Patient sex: M
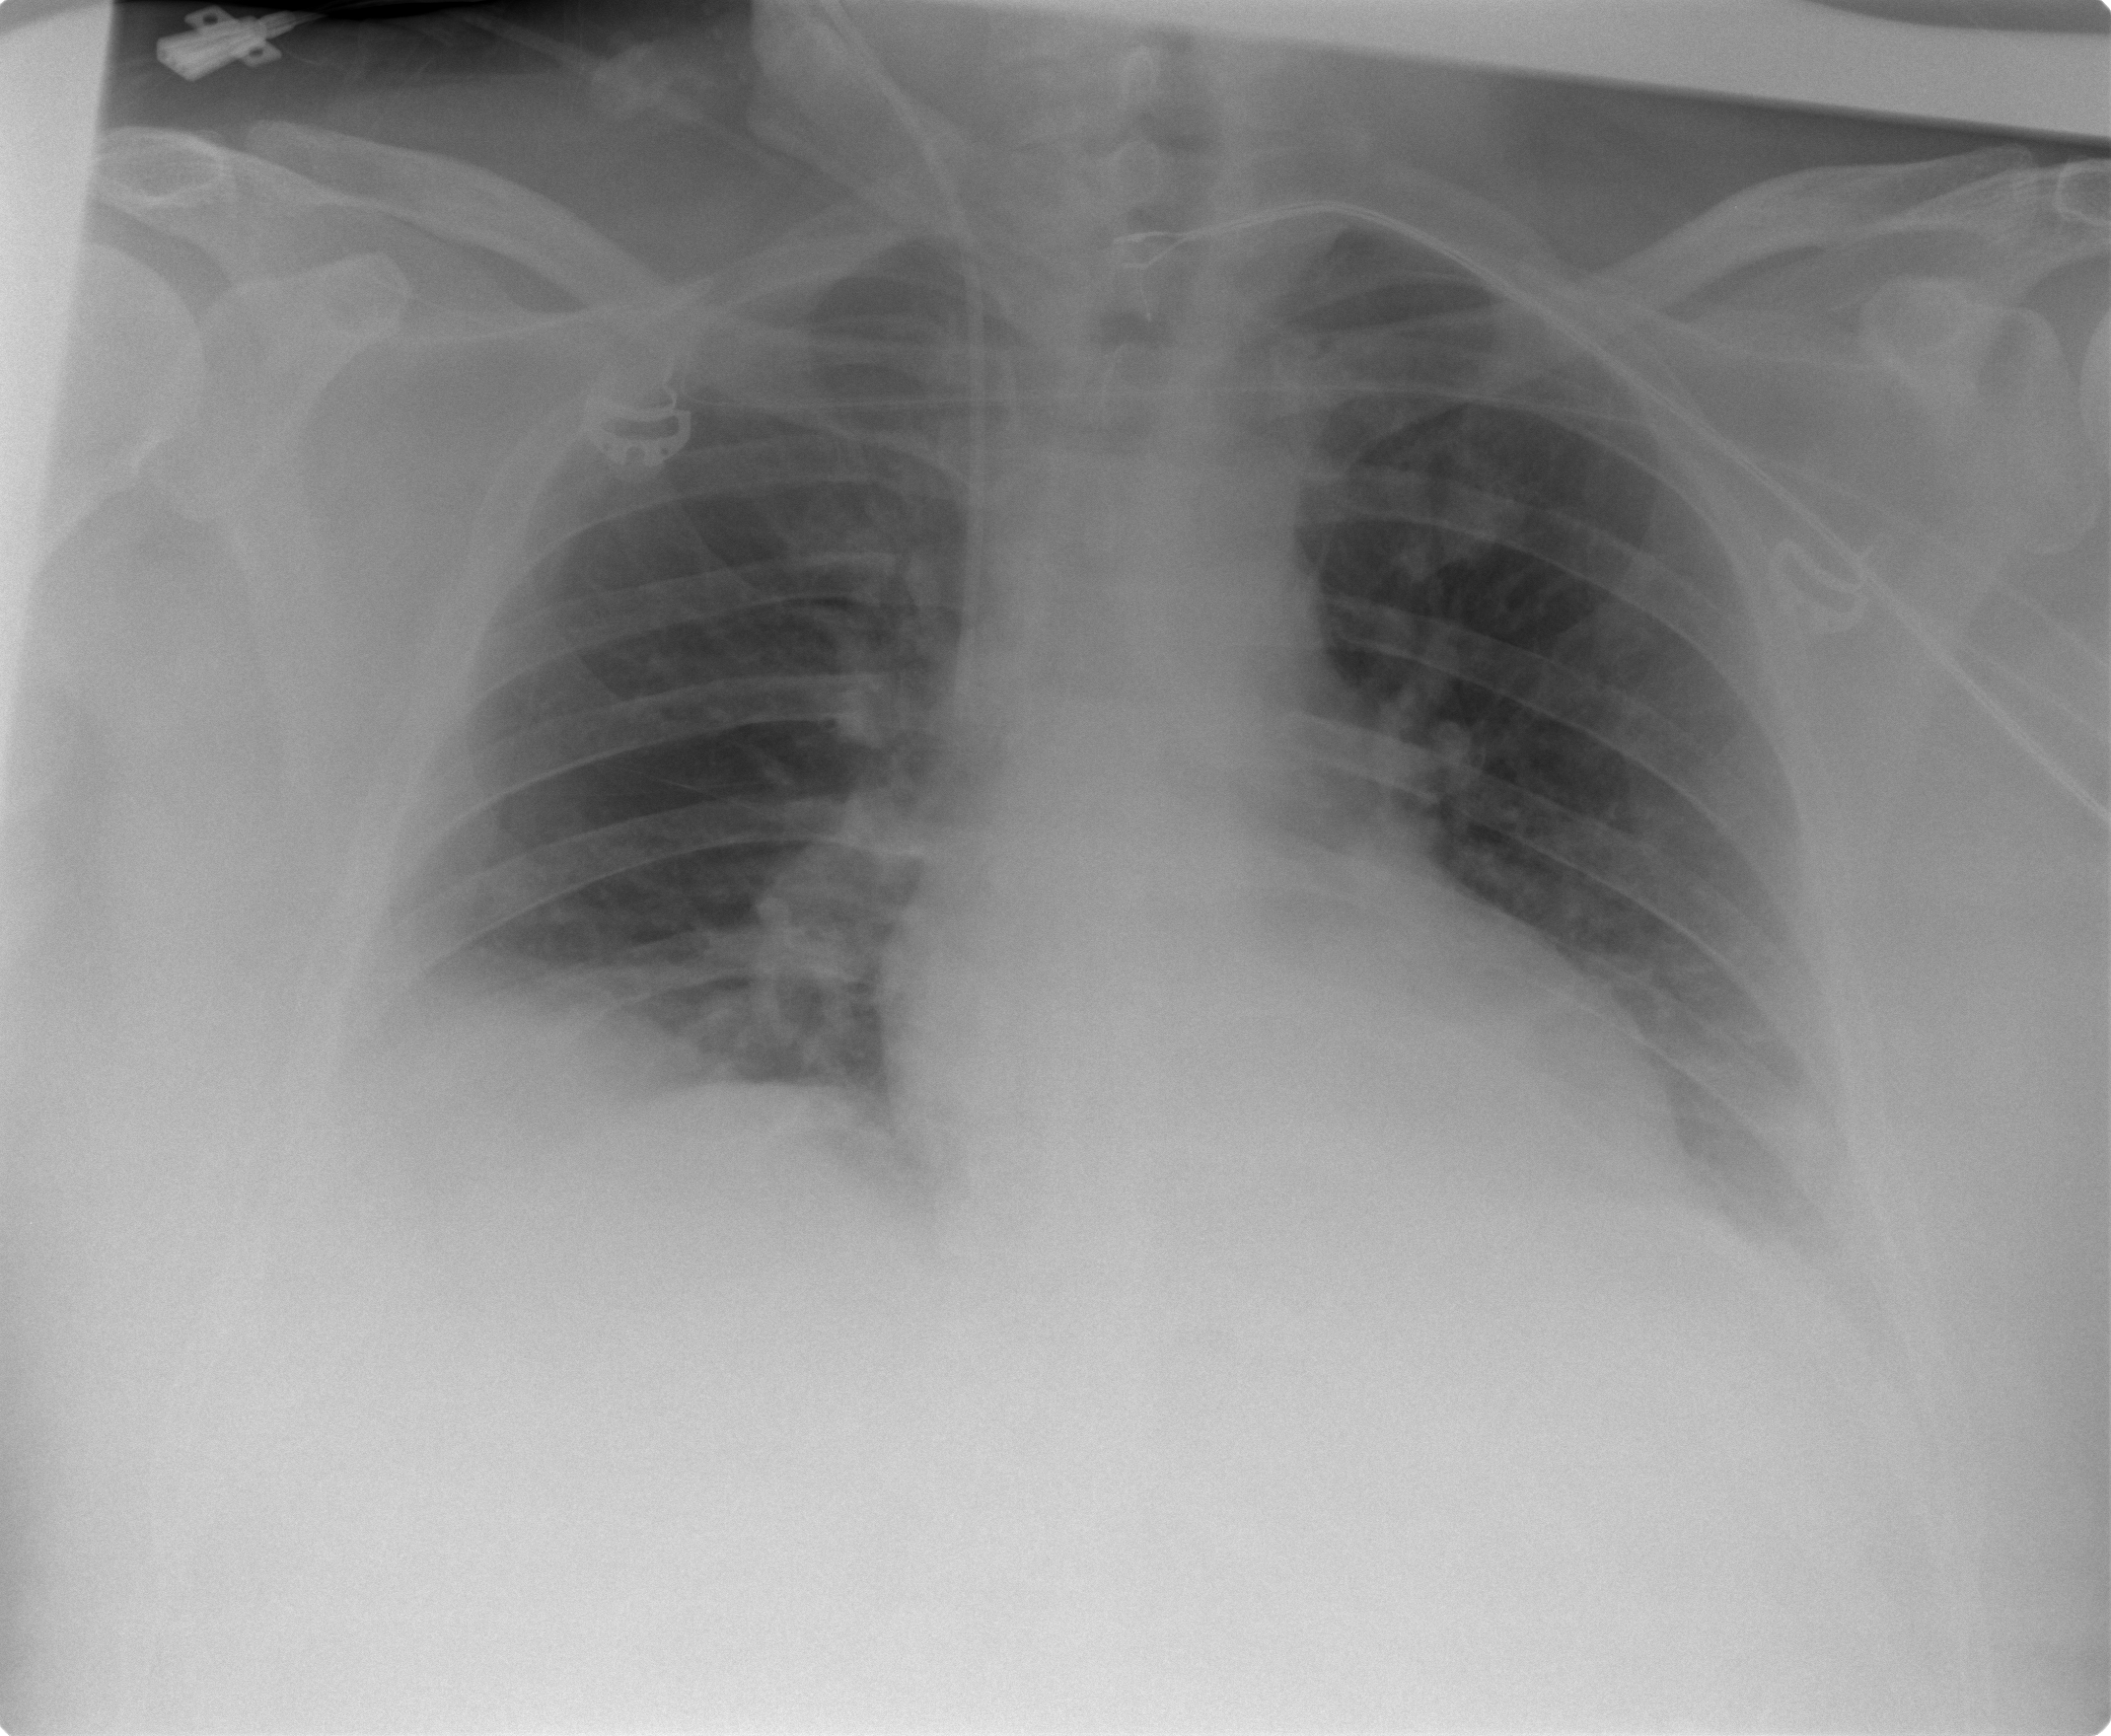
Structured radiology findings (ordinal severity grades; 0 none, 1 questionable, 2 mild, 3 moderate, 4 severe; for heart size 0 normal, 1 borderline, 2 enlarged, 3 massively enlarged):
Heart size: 0
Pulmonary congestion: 0
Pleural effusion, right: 2
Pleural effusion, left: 2
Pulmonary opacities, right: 1
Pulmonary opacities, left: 0
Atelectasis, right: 2
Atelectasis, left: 2